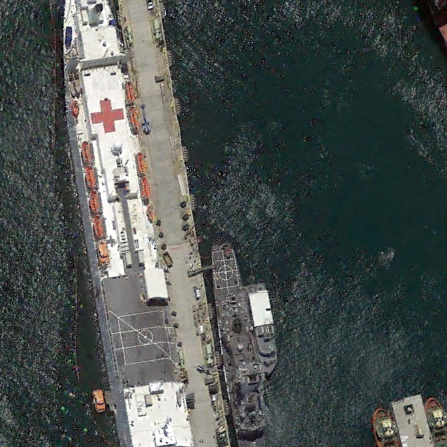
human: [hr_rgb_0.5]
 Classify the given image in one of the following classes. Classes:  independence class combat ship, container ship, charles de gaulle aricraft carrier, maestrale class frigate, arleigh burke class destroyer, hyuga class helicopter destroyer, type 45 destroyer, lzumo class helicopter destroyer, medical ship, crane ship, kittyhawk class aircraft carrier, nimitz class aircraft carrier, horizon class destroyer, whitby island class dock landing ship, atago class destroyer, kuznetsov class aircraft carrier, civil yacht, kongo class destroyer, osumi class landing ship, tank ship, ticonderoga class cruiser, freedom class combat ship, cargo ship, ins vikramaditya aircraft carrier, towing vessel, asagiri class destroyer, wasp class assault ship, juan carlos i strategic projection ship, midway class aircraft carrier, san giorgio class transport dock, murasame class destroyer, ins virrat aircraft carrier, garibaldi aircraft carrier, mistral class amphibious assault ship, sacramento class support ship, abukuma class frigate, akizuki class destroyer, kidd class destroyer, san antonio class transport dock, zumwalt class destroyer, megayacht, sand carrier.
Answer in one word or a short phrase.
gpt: Medical ship